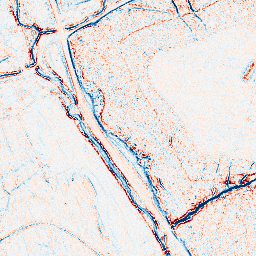
Category: edge_preserving
Decomposition family: anisotropic_diffusion
Decomposition parameters: iterations: 5
kappa: 100
gamma: 0.15
Upsampling method: quintic
Upsampling parameters: scale: 4
Upsampling scale: 4